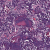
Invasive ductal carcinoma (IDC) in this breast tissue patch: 0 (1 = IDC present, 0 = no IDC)